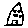
Label: house